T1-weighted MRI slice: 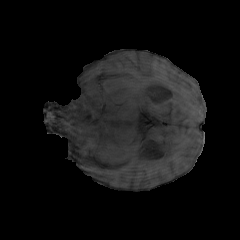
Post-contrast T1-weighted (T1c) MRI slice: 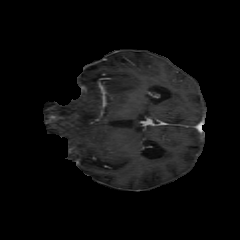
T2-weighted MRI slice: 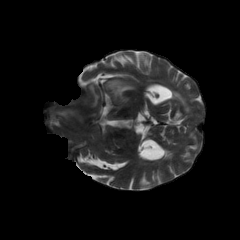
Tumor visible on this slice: yes